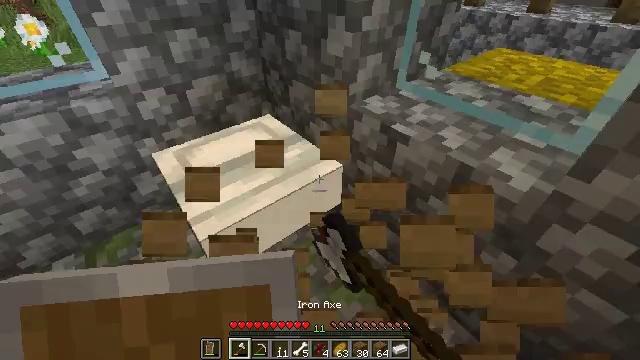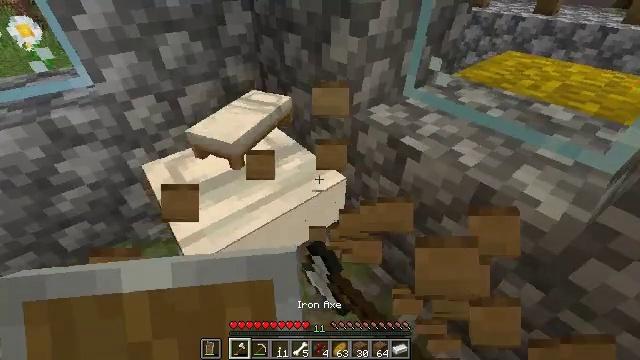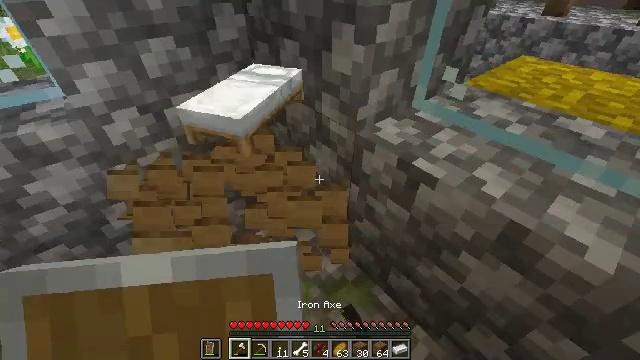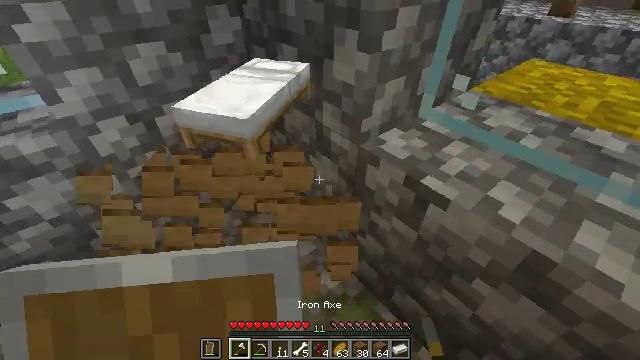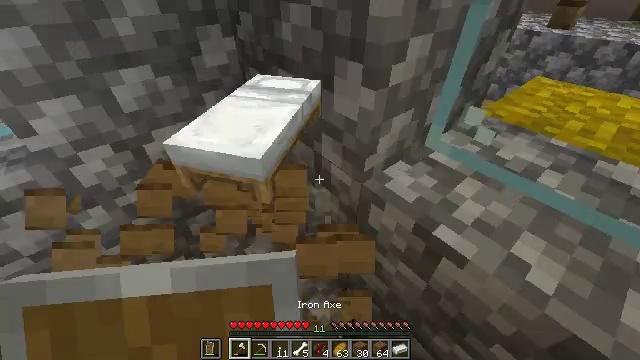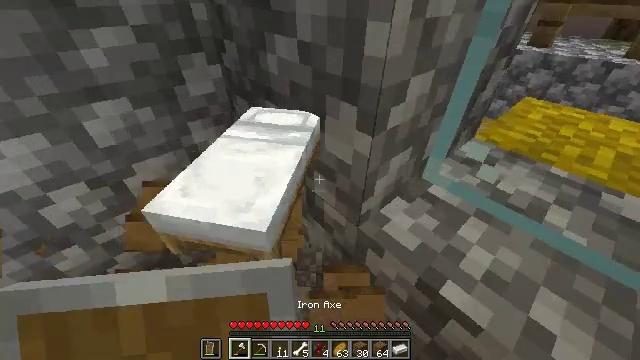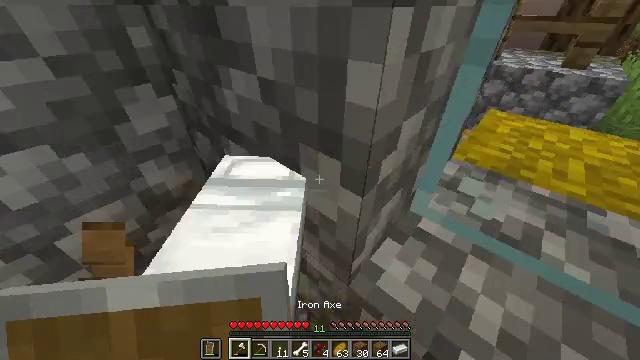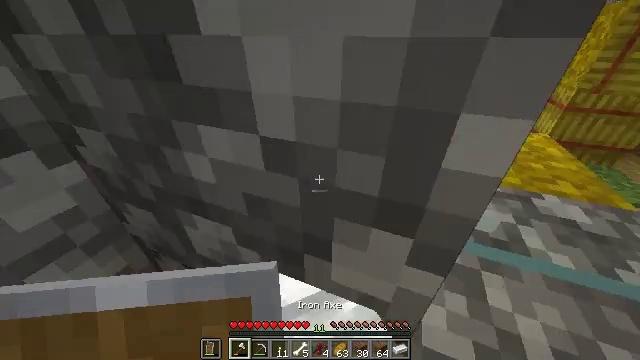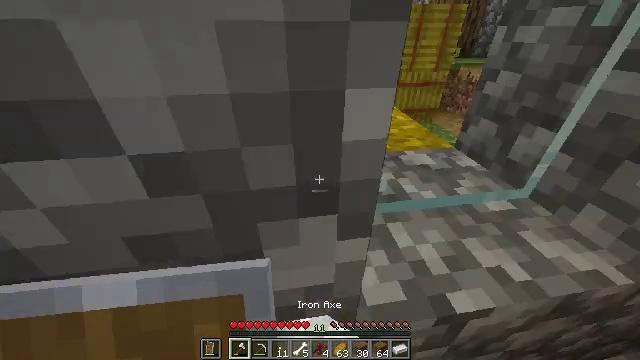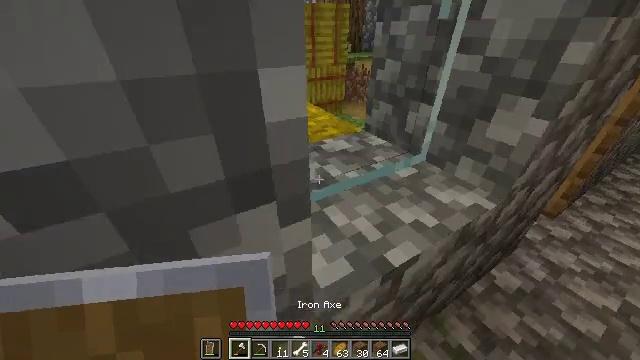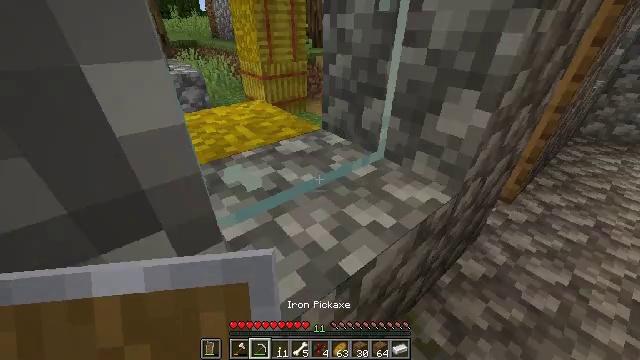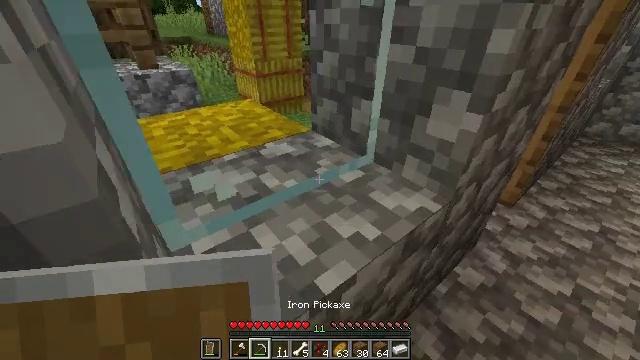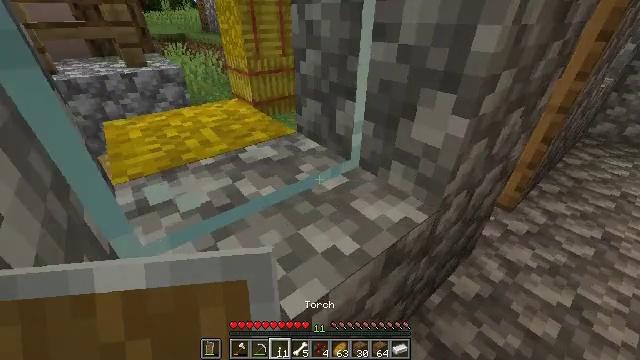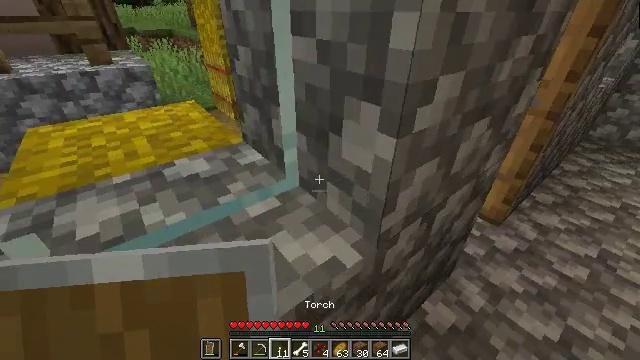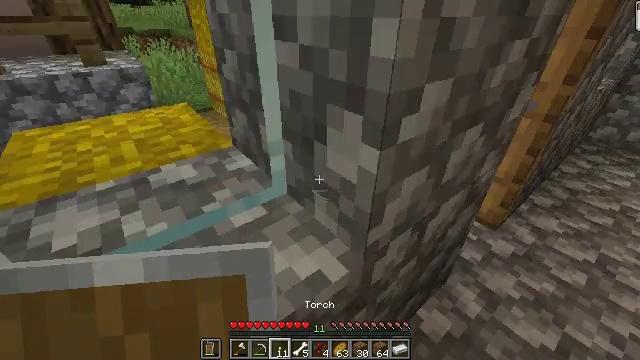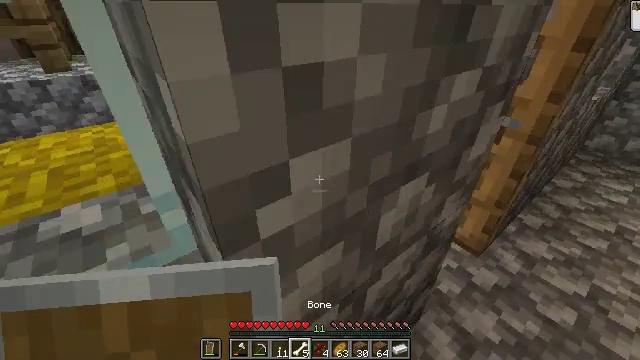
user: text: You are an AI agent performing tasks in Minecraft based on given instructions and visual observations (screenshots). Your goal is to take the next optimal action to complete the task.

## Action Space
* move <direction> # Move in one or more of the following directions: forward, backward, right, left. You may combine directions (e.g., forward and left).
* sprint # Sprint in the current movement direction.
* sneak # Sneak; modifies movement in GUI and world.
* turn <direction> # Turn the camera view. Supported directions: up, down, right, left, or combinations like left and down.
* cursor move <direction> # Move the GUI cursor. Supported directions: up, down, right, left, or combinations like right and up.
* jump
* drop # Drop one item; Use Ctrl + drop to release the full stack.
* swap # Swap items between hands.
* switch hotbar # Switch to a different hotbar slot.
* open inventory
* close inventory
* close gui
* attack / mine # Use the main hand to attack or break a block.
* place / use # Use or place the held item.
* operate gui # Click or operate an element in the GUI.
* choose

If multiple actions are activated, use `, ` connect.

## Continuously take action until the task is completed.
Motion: motion action
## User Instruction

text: Gather the cartography table from its current location.
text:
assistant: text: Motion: move forward, attack / mine
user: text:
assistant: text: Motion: attack / mine
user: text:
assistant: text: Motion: move forward, attack / mine
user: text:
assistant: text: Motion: move forward
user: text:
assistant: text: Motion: move forward, turn right and up
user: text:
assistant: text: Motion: move forward, turn right and up
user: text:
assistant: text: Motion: move forward, turn right and up
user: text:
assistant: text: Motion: move forward, turn right
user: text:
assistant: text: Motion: move forward, turn right
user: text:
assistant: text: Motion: move forward and move right, turn right
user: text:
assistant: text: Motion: move forward and move right
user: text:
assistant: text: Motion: move forward and move right
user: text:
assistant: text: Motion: move forward and move right, sprint
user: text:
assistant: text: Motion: move forward and move right, sprint
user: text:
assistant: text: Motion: move forward and move right, sprint
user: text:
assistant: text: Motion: move forward and move right, sprint, turn left
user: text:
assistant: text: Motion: move forward and move right, sprint, turn left
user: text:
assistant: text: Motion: move forward and move right, sprint, turn left
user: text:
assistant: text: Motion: move forward and move right, sprint, turn left
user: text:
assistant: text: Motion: move forward and move right, sprint, turn left
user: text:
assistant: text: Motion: move forward and move right, sprint, turn left
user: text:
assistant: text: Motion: move forward and move right, sprint, turn left and up
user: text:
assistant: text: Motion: move forward, sprint, turn left and up
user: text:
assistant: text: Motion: move forward, sprint
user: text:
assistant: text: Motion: move forward, sprint
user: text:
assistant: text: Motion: move forward, sprint
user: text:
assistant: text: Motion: move forward and move right, sprint
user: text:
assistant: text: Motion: move forward and move right, sprint, turn left and up
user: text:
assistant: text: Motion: move forward and move right, sprint, turn left and up
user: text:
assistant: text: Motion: move forward and move right, sprint, turn left